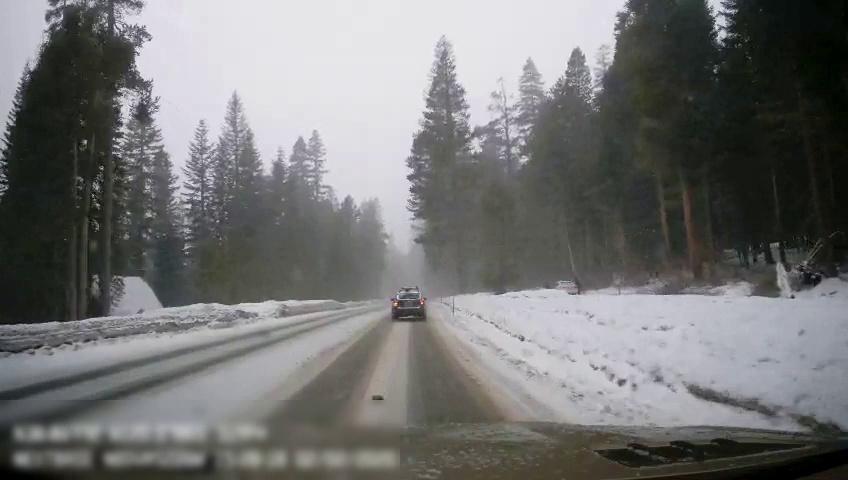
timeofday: Day
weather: Snowy
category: Drivable Space
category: Vehicles | Car
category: Vehicles | SUV